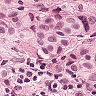
Metastatic tissue present: yes